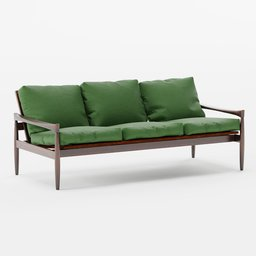
Label: furniture